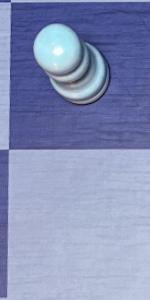
Label: Empty